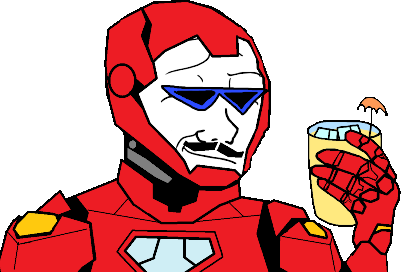
Label: 5_Smugjak